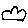
Label: cloud